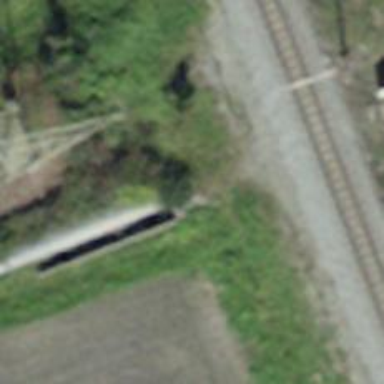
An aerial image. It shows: Tunnel.